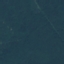
Label: Forest